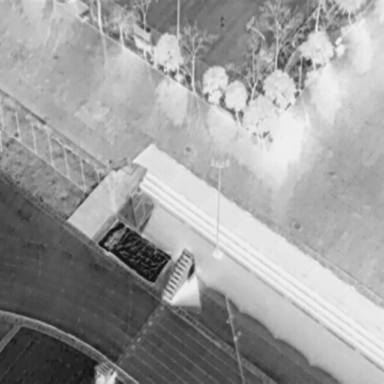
There is a Person in the infrared image.